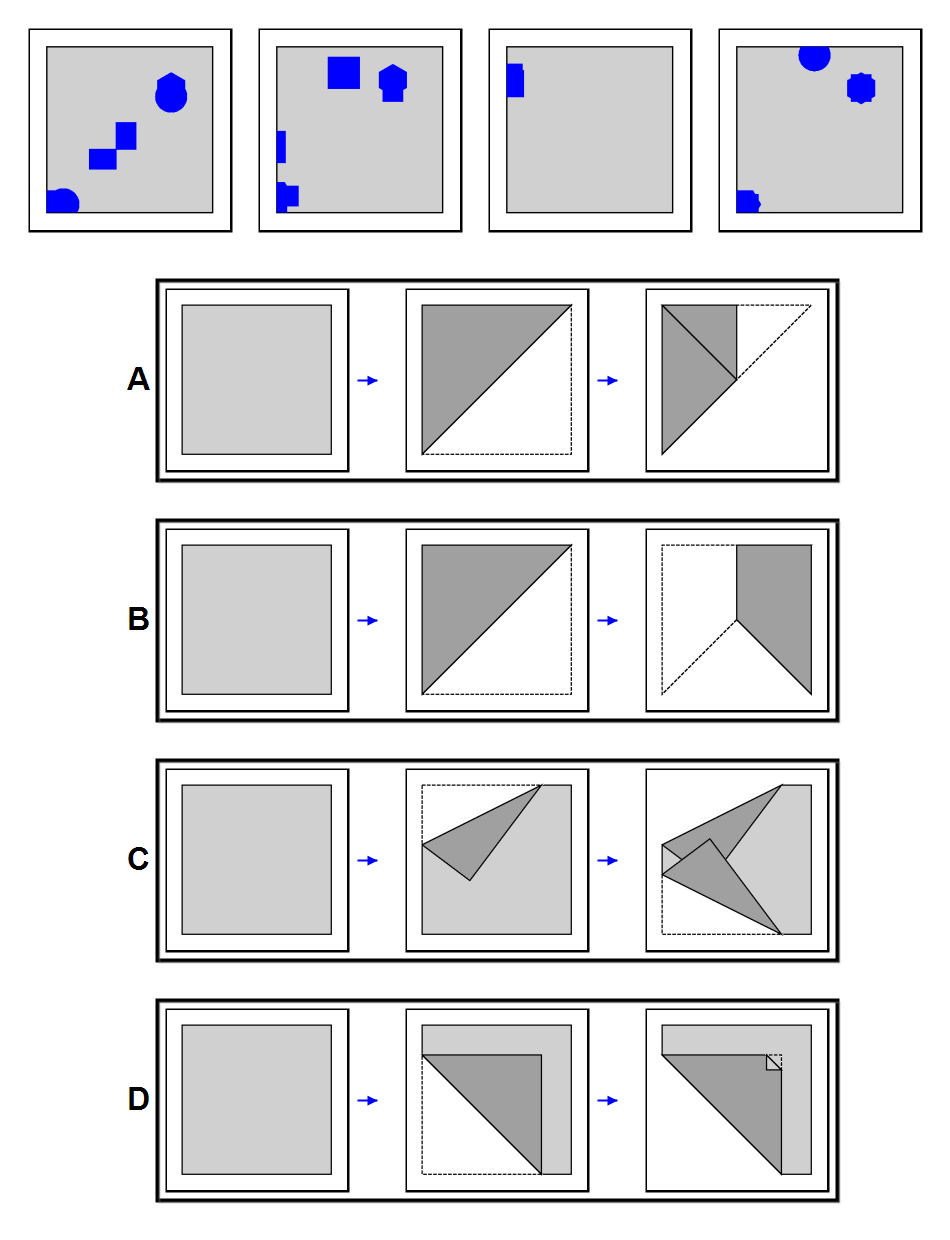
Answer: D